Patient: sex F, age 69
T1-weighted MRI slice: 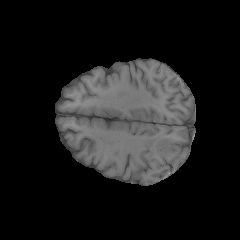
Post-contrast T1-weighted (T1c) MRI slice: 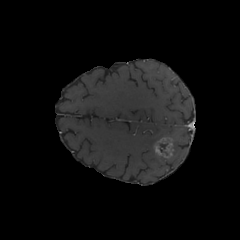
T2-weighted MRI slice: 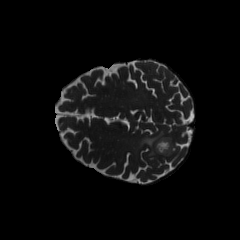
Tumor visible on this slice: yes
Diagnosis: Glioblastoma, IDH-wildtype
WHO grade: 4